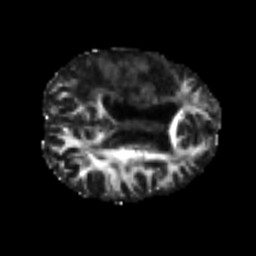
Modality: FA
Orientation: axial
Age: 50
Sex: male
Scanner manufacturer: siemens
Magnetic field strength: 3 T
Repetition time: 4.987 s
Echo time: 0.0792 s